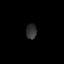
Tissue: lung
Cell type: Epithelial cells
Senescence score: 0.218
Nuclear area (px): 155
Mean DAPI intensity: 49.232